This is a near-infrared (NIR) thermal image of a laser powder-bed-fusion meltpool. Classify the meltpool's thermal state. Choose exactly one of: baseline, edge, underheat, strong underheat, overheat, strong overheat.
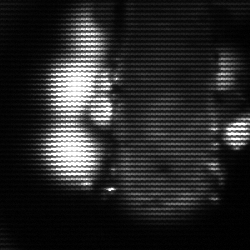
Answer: strong underheat